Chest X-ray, AP view. Patient: 51 years old, sex M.
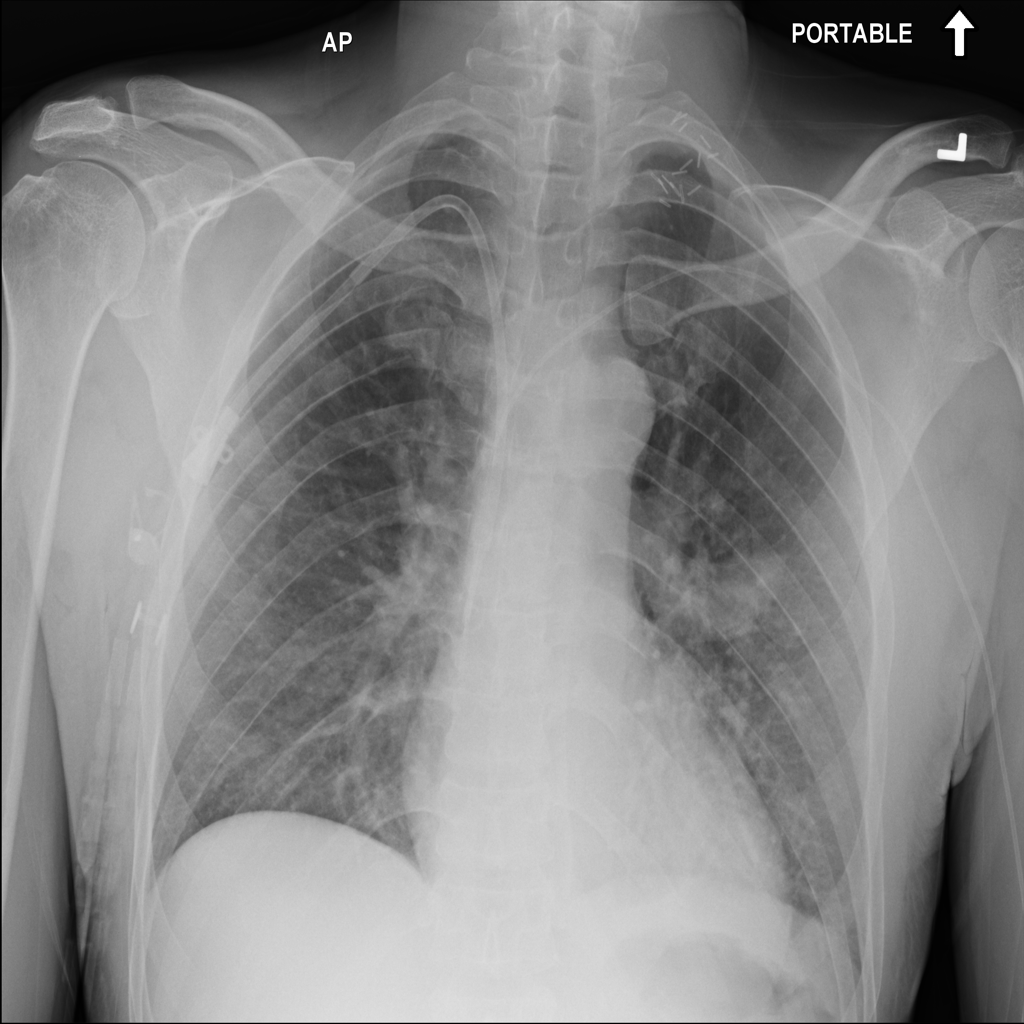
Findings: Nodule